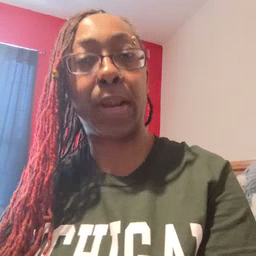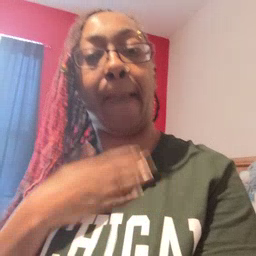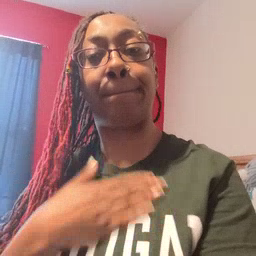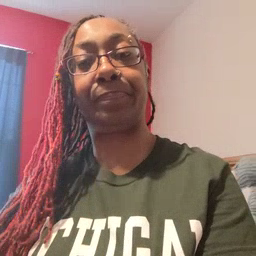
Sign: happy